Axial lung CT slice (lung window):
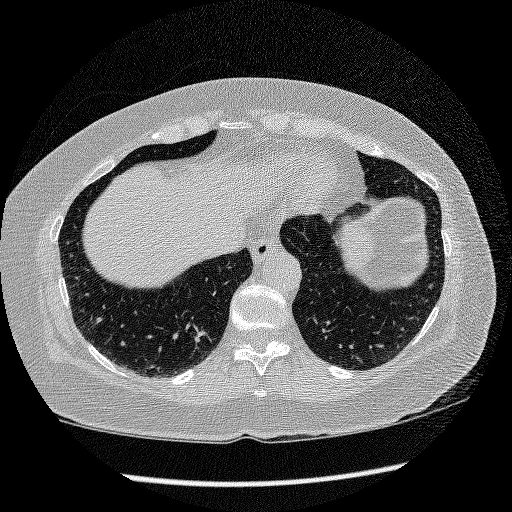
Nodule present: no